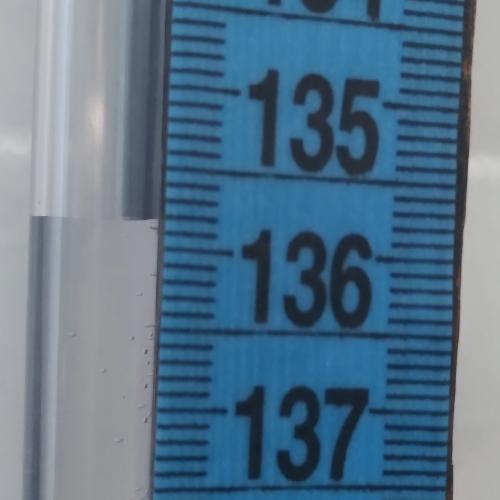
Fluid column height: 135.8 cm